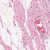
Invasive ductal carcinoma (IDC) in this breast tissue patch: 0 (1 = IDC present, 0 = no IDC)